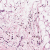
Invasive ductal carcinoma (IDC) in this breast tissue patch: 0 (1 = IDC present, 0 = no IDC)